Question: I am writing an 'Android' app and have an issue with defining a 'boolean' resource.
I have a file, 'bools.xml:'
'''
<?xml version="1.0" encoding="utf-8"?>
<resources>
<bool name="preferences_autoplay">true</bool>
</resources>
'''
Yet when I try to use 'R.bool.preferences_autoplay', it is recognized as an 'int' and not a 'boolean':

And I get the error:
The method 'putBoolean(String, boolean)' in the type 'SharedPreferences.Editor' is not applicable for the arguments '(String, int)'
I can certainly make due with using an 'int' if I need to, but I don't understand why it isn't recognized as a 'boolean'.
Any thoughts on how to use a 'boolean' resource as a 'boolean'?
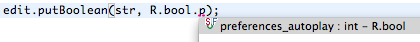
Answer: The generated 'R' fields refer to the ID of the specified boolean (or other types). You can resolve the actual value using <URL>. E.g.:
'''
boolean ap = context.getResources().getBoolean(R.bool.preferences_autoplay);
'''